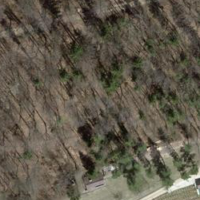
EUNIS habitat code: 41
Species observed at this site:
Orchis militaris